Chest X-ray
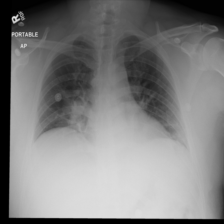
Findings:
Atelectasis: positive
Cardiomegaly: negative
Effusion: negative
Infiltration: negative
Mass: negative
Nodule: negative
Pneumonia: negative
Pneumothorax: negative
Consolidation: negative
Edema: negative
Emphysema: negative
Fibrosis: negative
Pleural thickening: negative
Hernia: negative